Question: I do not want to launch with root, just as a common Android app, like other. I want to ask the user nicely and after that have the admin access and protection. Kaspersky is able to do it, so others should be able too.

What are the API calls here?
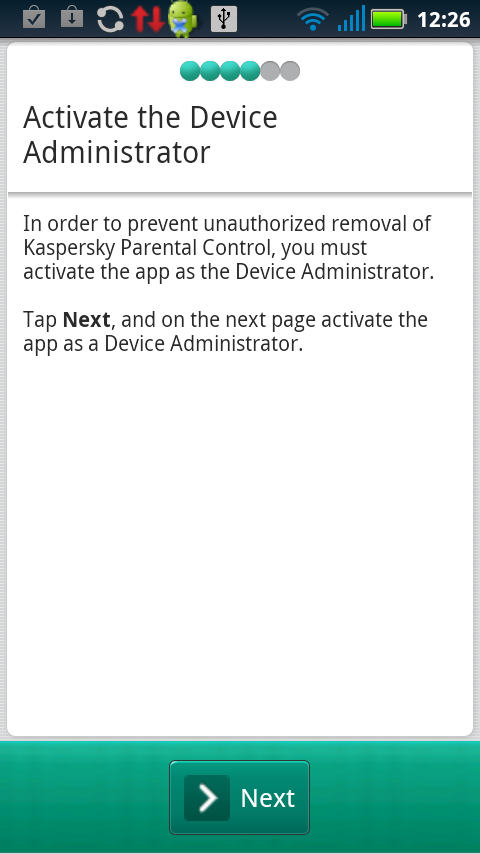
Answer: It is using the Device Administration APIs, you can read about it here:
<URL>